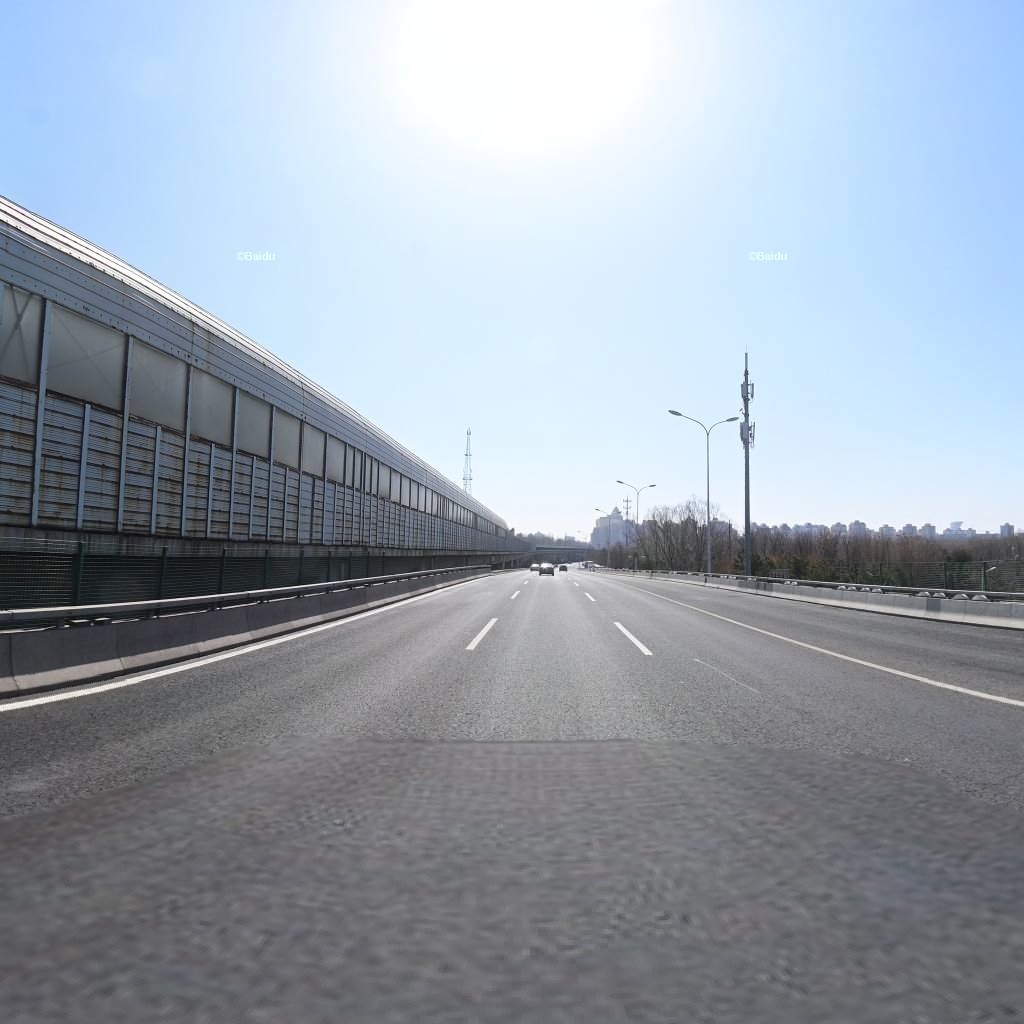
Region: Chaoyang
Road damage annotations: longitudinal patch